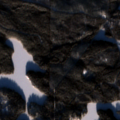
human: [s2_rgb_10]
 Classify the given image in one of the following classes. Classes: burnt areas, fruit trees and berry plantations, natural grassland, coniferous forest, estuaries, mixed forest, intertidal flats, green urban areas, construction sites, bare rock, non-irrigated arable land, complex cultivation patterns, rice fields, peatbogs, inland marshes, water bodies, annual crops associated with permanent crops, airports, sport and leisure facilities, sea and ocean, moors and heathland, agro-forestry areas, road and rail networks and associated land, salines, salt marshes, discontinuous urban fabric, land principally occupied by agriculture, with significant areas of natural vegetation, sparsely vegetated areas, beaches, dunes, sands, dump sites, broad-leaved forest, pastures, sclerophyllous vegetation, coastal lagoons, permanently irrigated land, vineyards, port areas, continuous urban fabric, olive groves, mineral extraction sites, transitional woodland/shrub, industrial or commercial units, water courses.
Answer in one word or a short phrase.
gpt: coniferous forest, mixed forest, water bodies